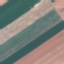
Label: AnnualCrop